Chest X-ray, AP view. Patient: 25 years old, sex F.
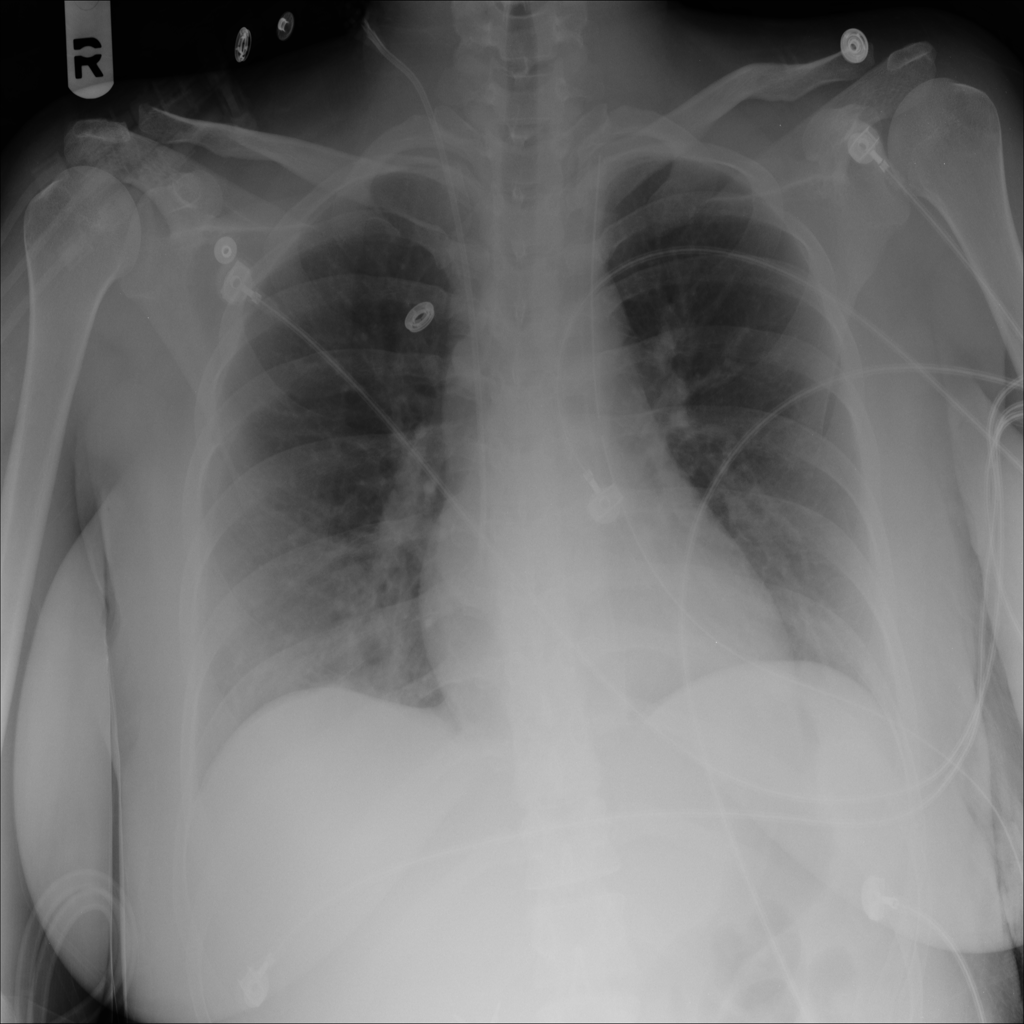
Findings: Atelectasis